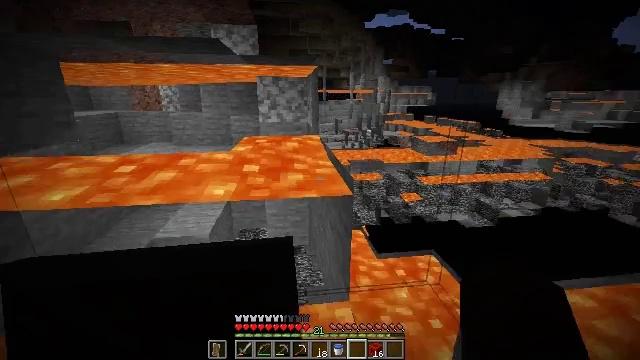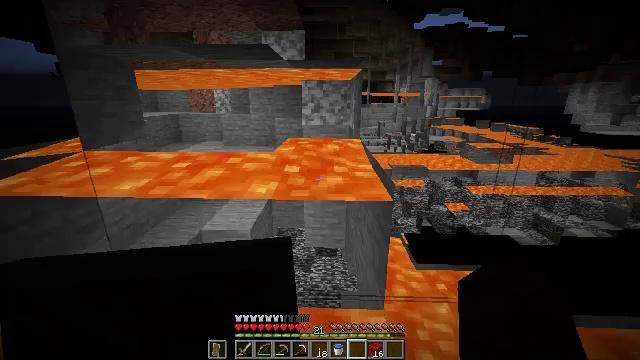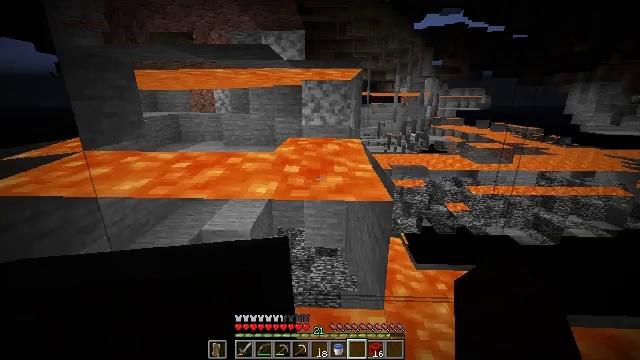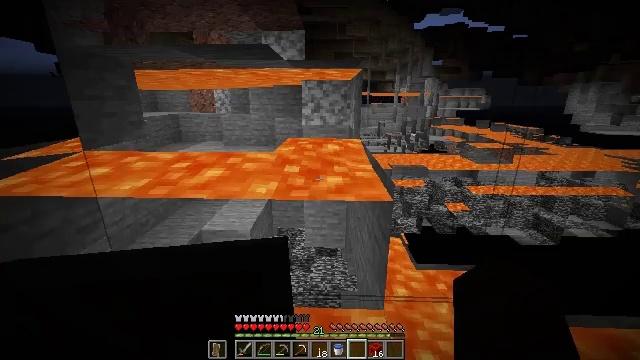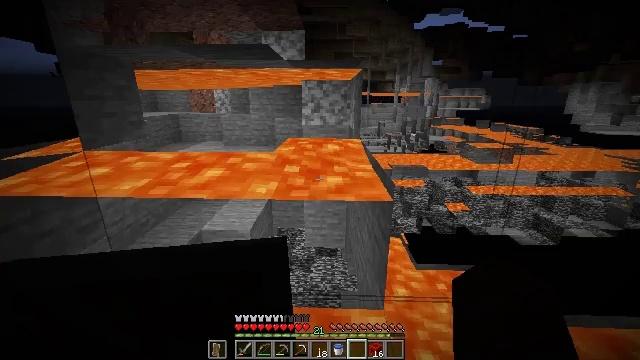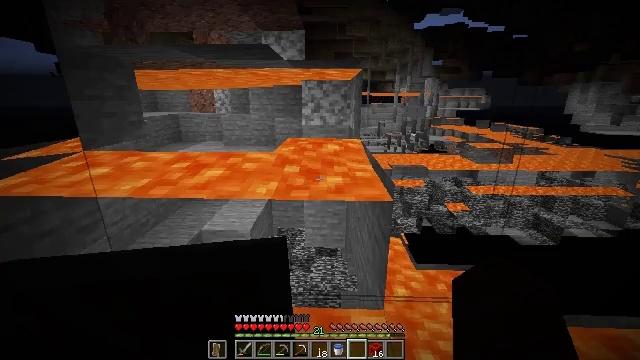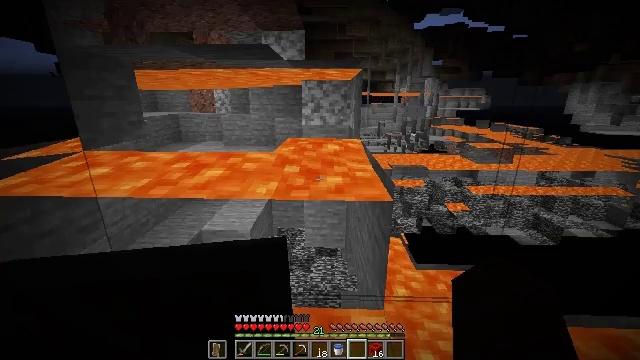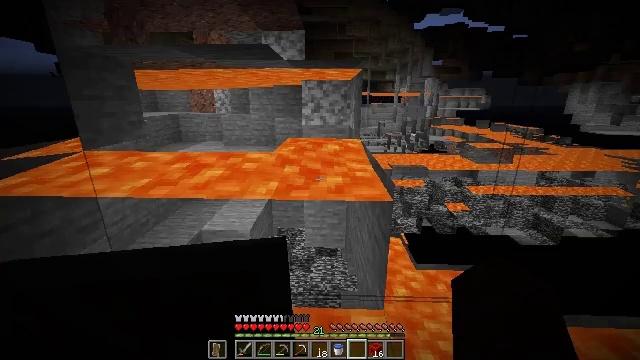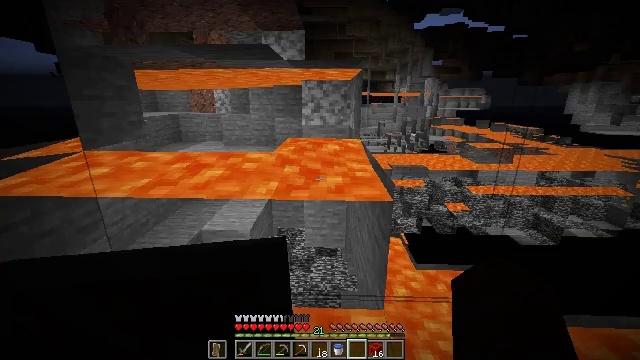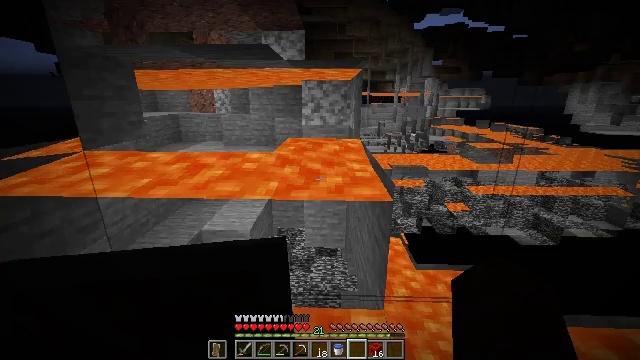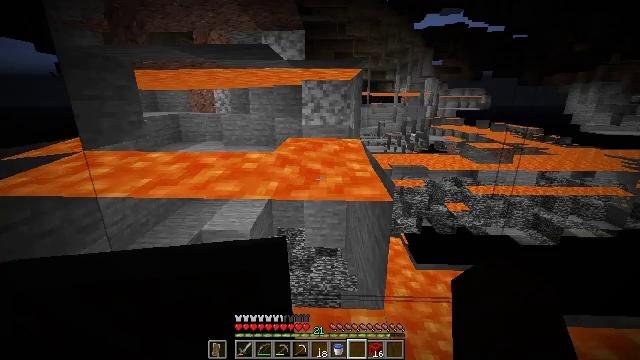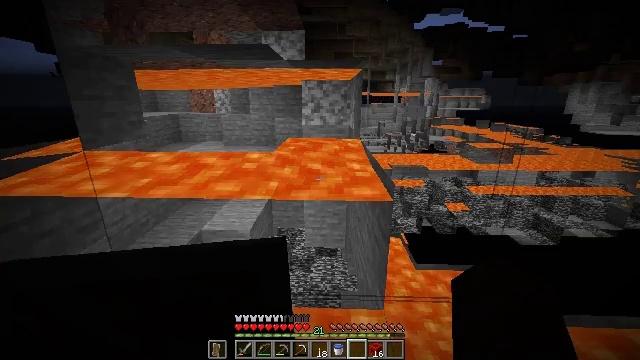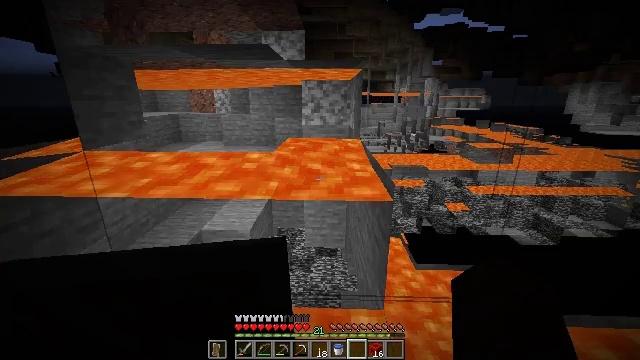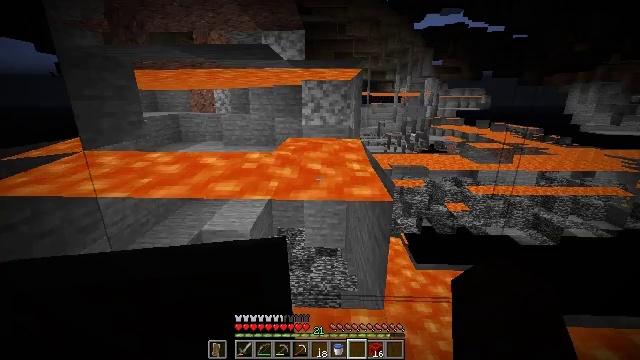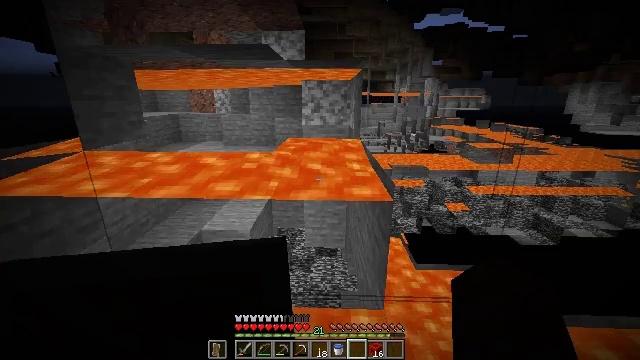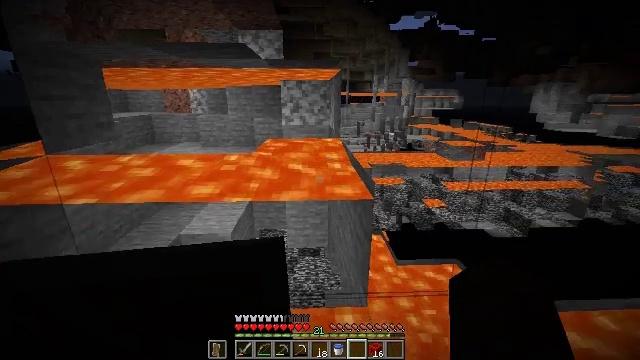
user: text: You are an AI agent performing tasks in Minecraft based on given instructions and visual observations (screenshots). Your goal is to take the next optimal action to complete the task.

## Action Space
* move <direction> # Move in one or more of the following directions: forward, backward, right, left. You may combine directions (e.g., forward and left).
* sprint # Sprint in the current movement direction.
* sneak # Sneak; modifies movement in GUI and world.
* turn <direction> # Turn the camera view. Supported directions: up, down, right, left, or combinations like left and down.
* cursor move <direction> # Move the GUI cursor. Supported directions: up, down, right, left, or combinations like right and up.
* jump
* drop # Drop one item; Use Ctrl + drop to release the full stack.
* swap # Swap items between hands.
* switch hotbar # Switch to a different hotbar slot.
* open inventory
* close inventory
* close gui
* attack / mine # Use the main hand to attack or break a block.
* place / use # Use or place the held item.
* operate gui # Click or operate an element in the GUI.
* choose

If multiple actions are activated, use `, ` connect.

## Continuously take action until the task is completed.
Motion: motion action
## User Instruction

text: Mine the piston head.
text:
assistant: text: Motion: turn left
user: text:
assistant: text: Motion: no_op
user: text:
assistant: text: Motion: no_op
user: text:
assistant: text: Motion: no_op
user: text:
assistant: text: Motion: no_op
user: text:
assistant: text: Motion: no_op
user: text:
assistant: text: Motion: no_op
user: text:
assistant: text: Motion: no_op
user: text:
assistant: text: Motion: no_op
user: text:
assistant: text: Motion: no_op
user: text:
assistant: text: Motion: no_op
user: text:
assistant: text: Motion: no_op
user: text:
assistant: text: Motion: no_op
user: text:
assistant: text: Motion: no_op
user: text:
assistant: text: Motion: turn right
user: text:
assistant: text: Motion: turn right and up
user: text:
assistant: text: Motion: turn right and up
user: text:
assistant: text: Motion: turn right and up
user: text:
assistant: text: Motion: turn right and up
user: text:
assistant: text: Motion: no_op
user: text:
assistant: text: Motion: turn up
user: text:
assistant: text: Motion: no_op
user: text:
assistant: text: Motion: no_op
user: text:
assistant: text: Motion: turn up
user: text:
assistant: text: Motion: turn up
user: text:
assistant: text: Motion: turn left and up
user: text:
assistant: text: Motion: no_op
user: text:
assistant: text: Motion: no_op
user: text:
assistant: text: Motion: no_op
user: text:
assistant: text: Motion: no_op